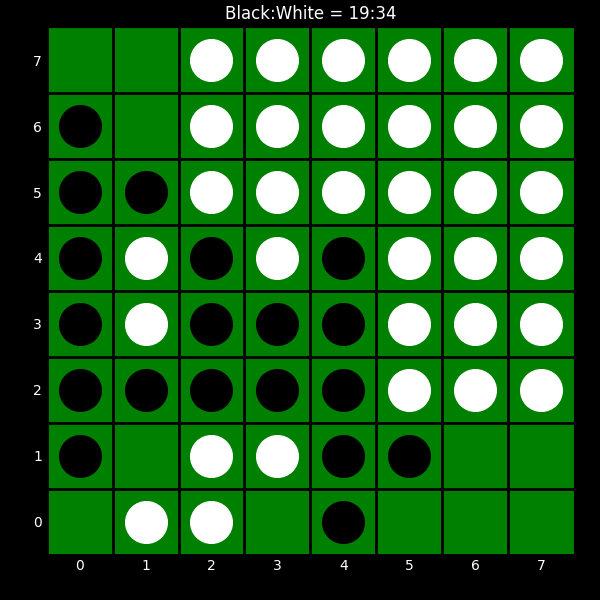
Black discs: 19
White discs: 34